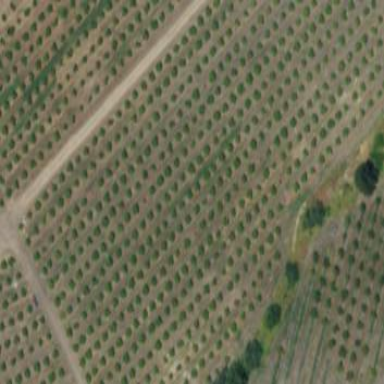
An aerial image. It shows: Orchard.